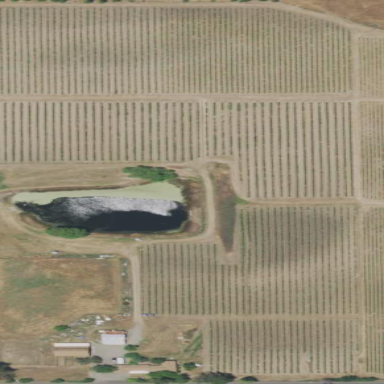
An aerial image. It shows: Vineyard with wine grapes as the main crop.